Chest X-ray:
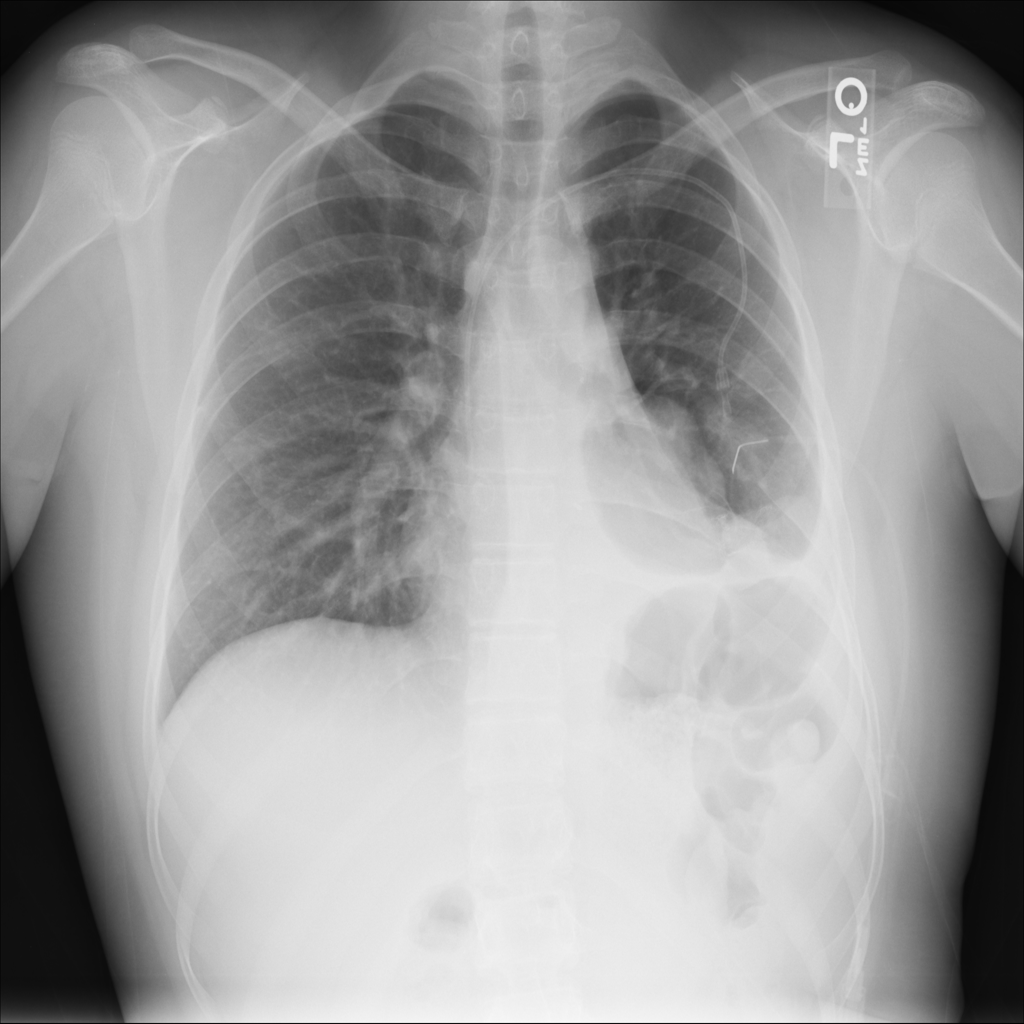
Findings: Mass, Nodule, Consolidation, Effusion
No abnormal finding: no